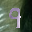
Label: 9